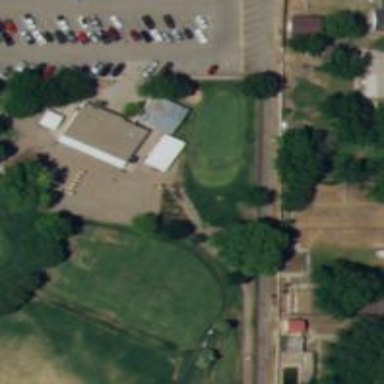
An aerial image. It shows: Well-maintained path designated for golf carts.